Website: crate-barrel
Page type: account-dashboard
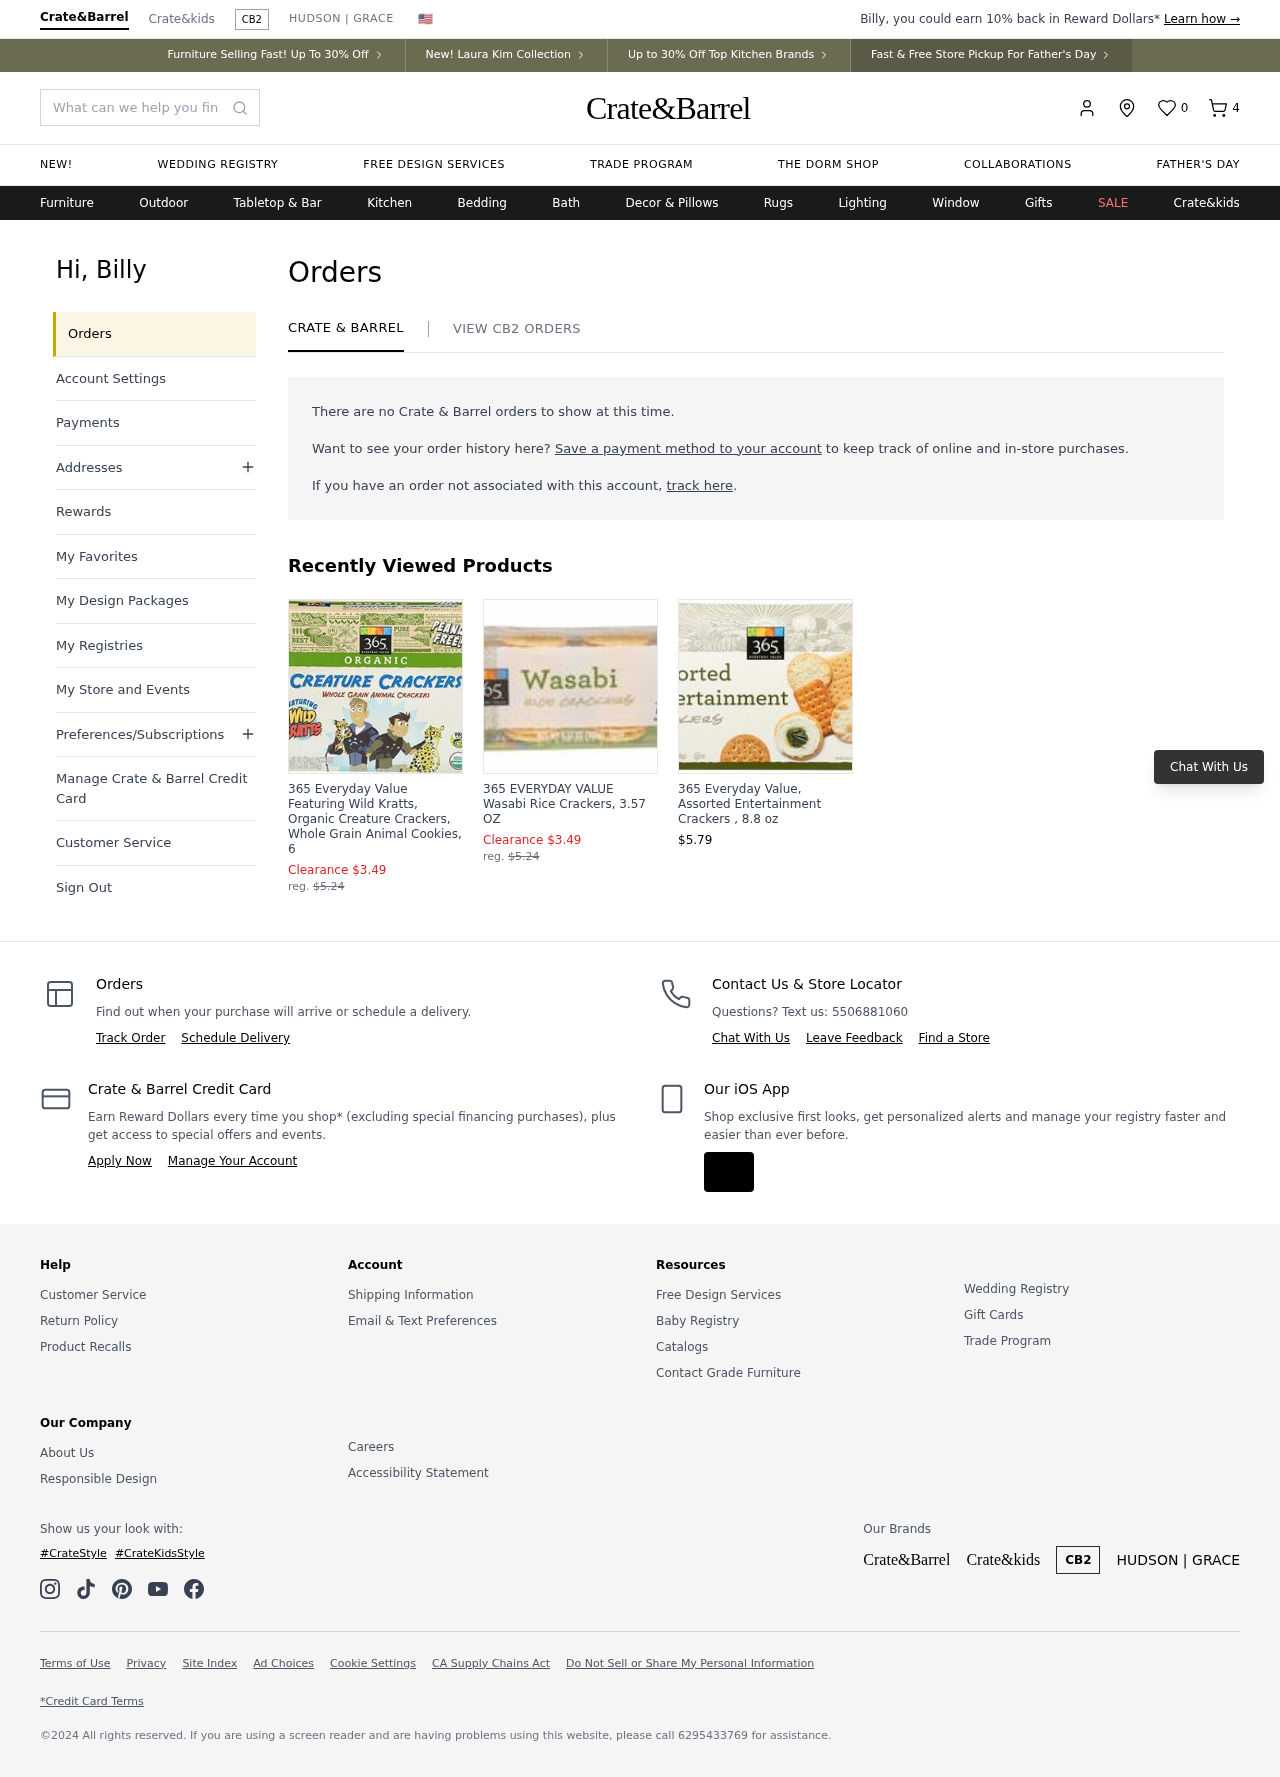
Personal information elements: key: PII_FIRSTNAME
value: Billy
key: PII_PHONE_ALT
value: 6295433769
Product elements: key: PRODUCT1_NAME
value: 365 Everyday Value Featuring Wild Kratts, Organic Creature Crackers, Whole Grain Animal Cookies,  6
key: PRODUCT1_PRICE
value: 3.49
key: PRODUCT2_NAME
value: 365 EVERYDAY VALUE Wasabi Rice Crackers, 3.57 OZ
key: PRODUCT2_PRICE
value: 3.49
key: PRODUCT3_NAME
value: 365 Everyday Value, Assorted Entertainment Crackers , 8.8 oz
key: PRODUCT3_PRICE
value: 5.79
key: PRODUCT1_ORIGINAL_PRICE
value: $5.24
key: PRODUCT2_ORIGINAL_PRICE
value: $5.24
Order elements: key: ORDER_NUM_ITEMS
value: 4
Search elements: key: HEADER_SEARCH
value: What can we help you find?
Other elements: key: FAVORITES_COUNT
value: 0